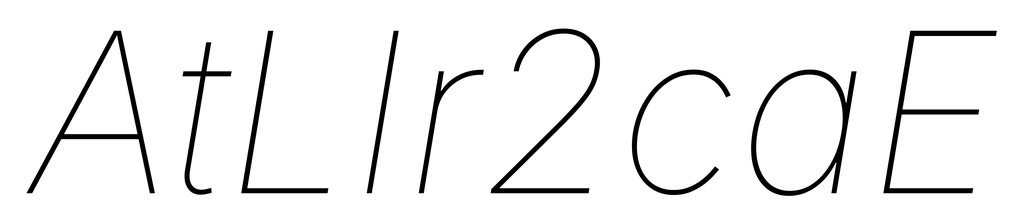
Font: Inter-Italic_Thin_Italic